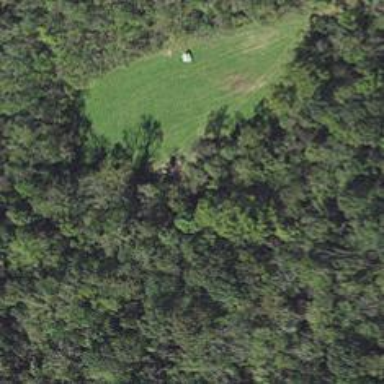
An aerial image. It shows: Hunting stand.